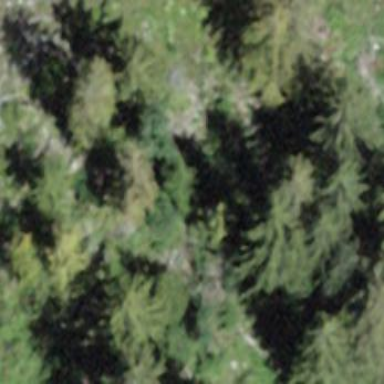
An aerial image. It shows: Forest area.